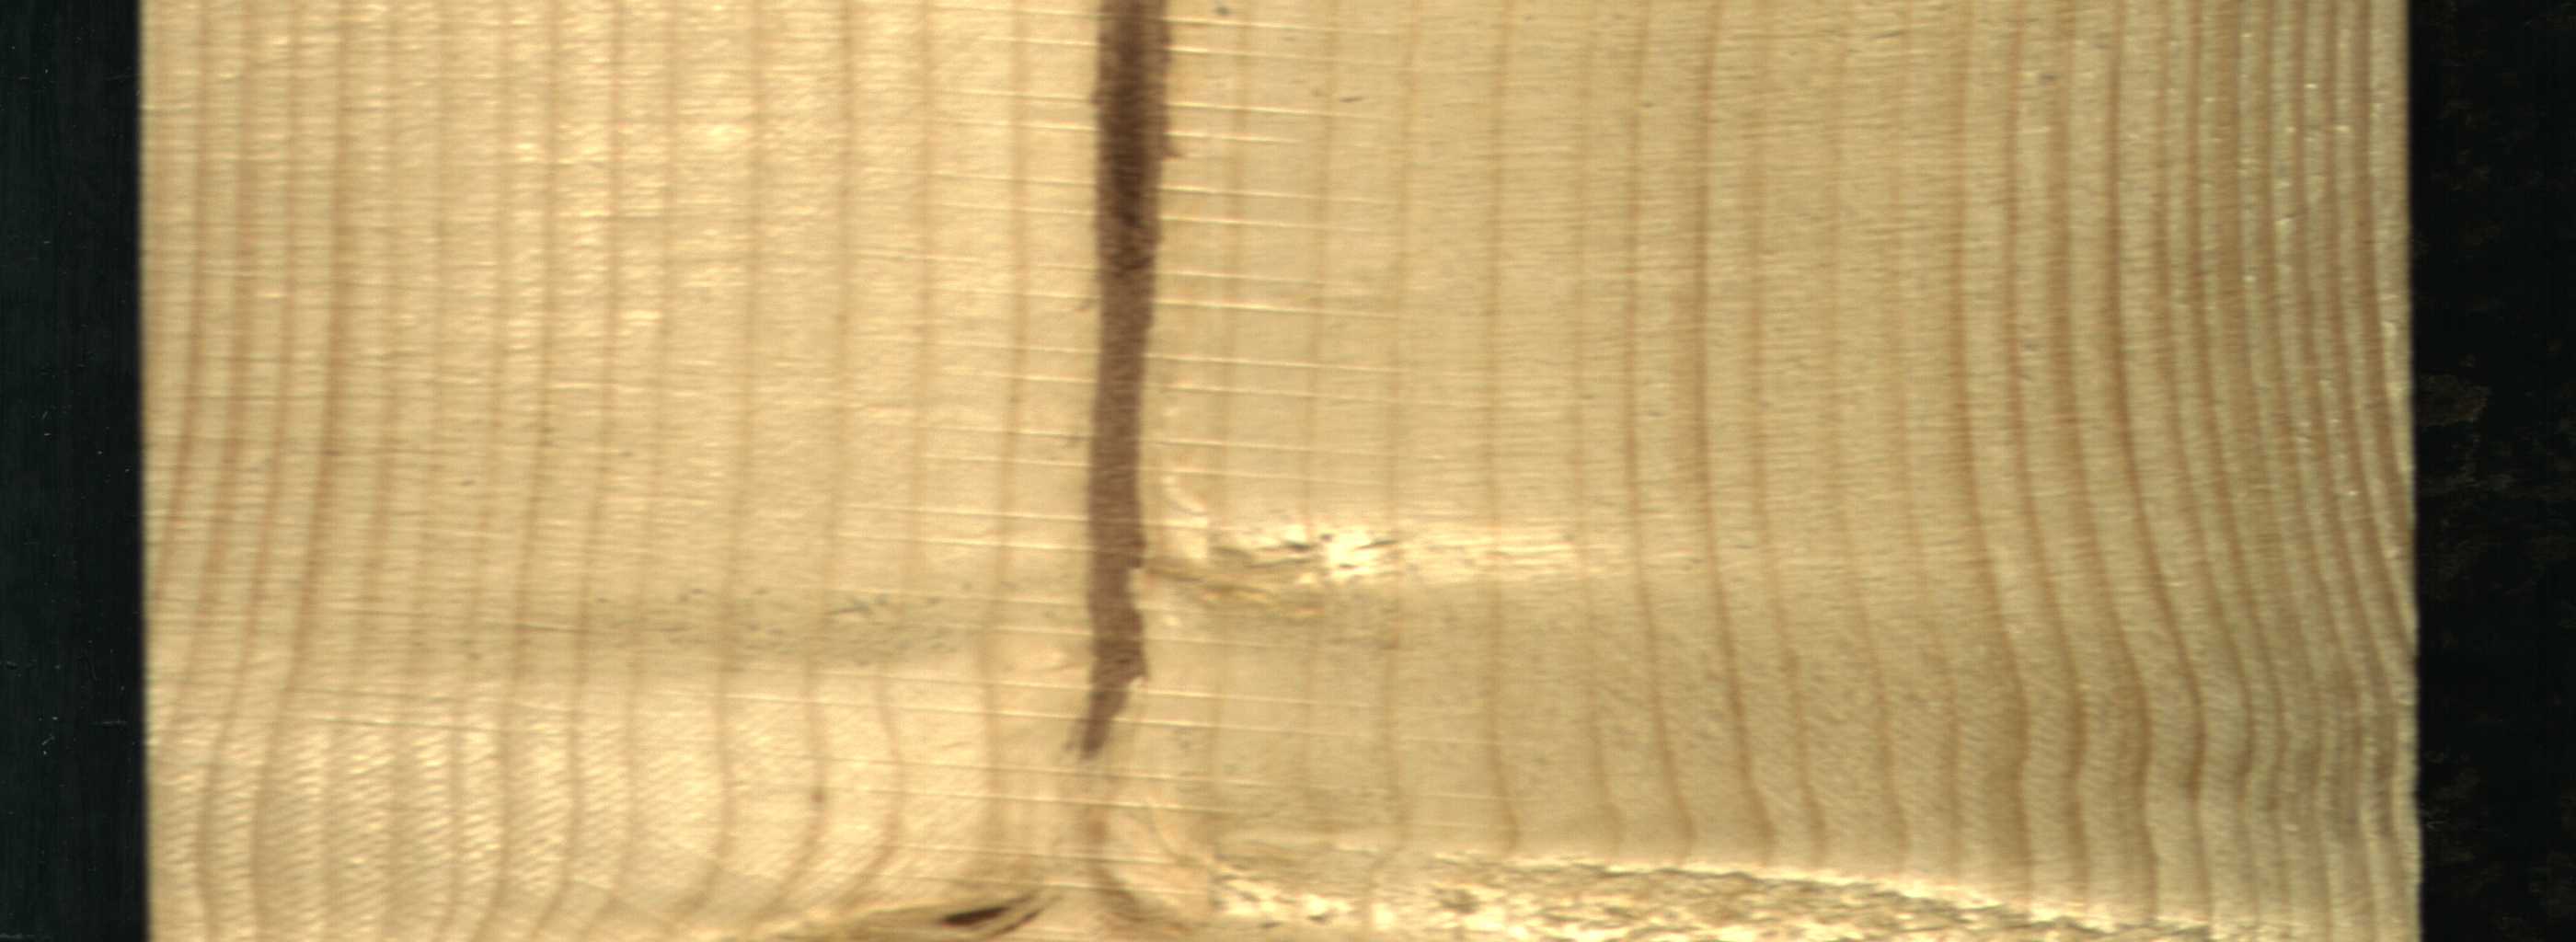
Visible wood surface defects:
Marrow
Live_Knot